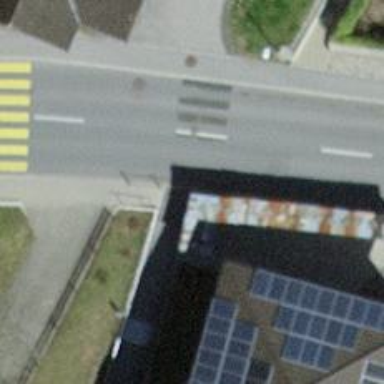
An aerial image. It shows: Footway.